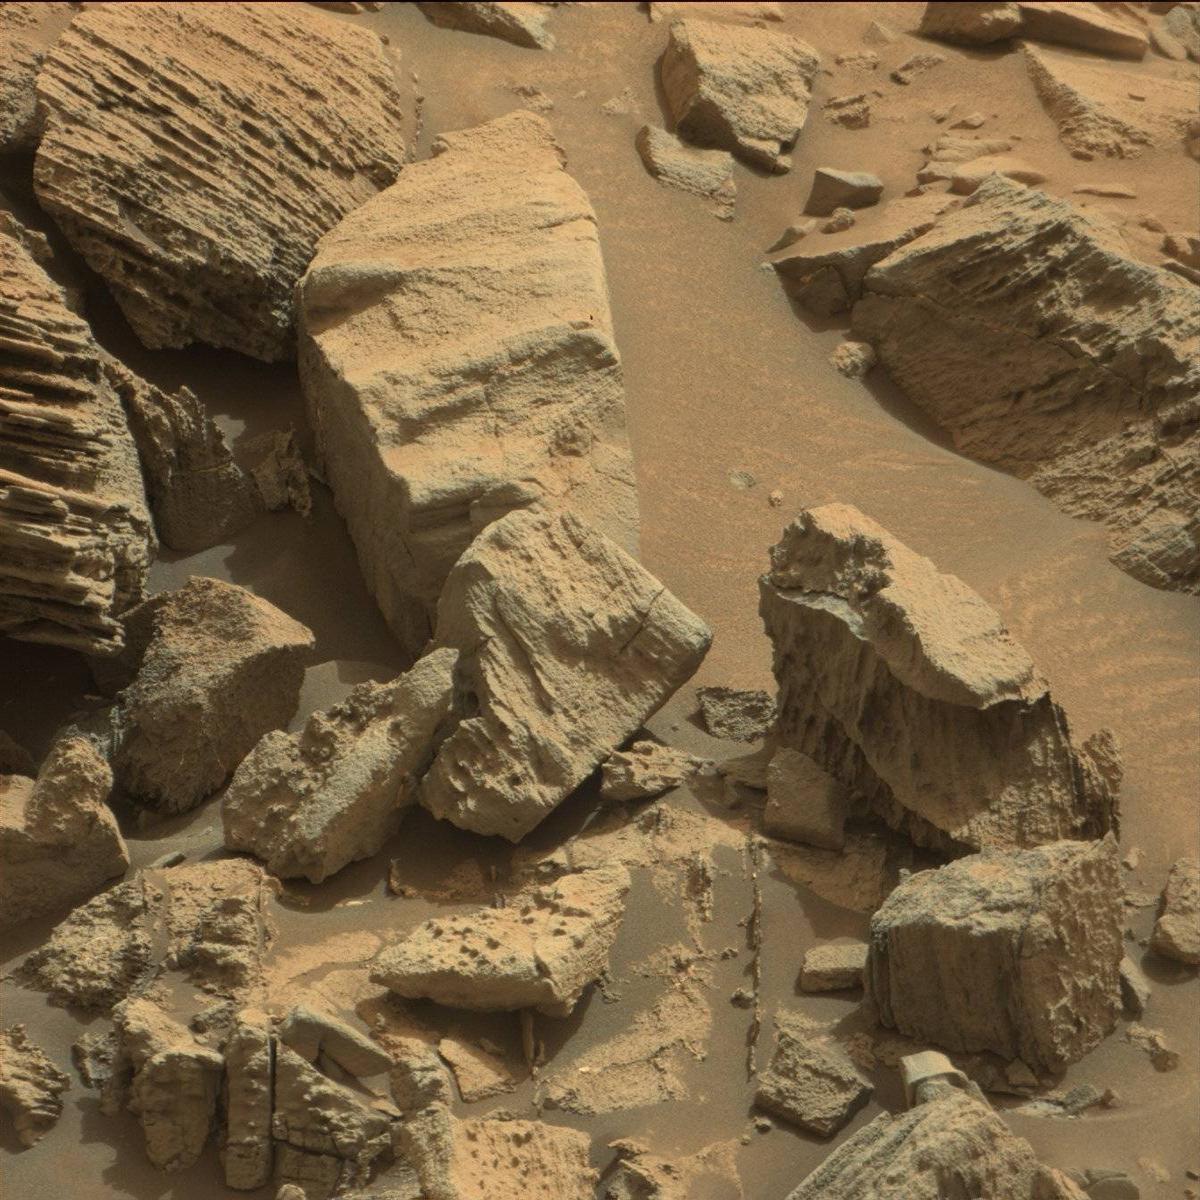
Terrain classes present: Bedrock, Rock, Sand / Soil